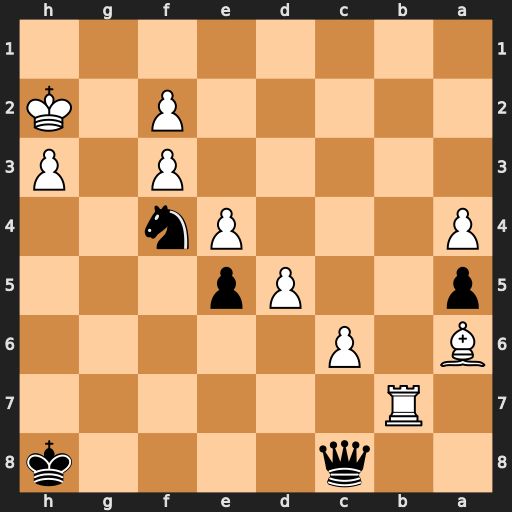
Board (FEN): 2q4k/1R6/B1P5/p2Pp3/P3Pn2/5P1P/5P1K/8
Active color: b
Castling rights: -
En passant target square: -
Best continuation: Qxh3+ Kg1 Qg2#